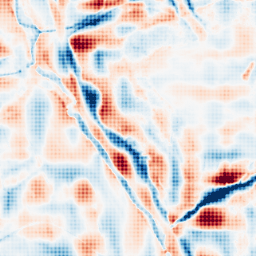
Category: wavelet
Decomposition family: wavelet_dwt
Decomposition parameters: wavelet: sym4
level: 5
Upsampling method: sinc_hamming
Upsampling parameters: scale: 8
kernel_size: 8
Upsampling scale: 8